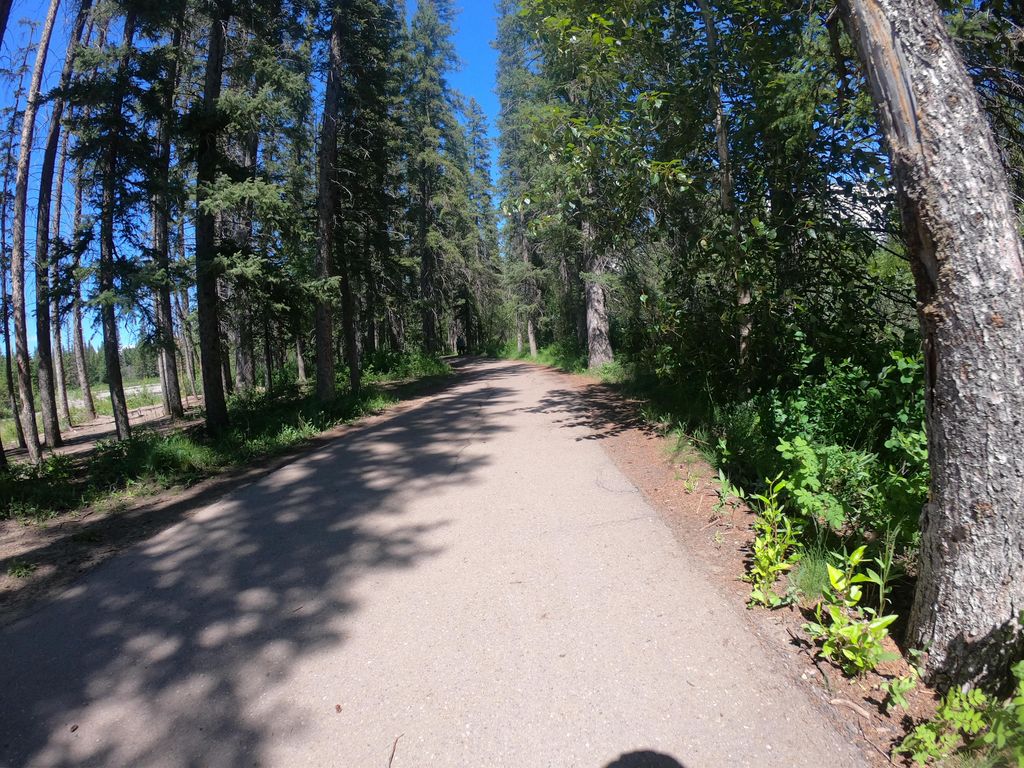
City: calgary